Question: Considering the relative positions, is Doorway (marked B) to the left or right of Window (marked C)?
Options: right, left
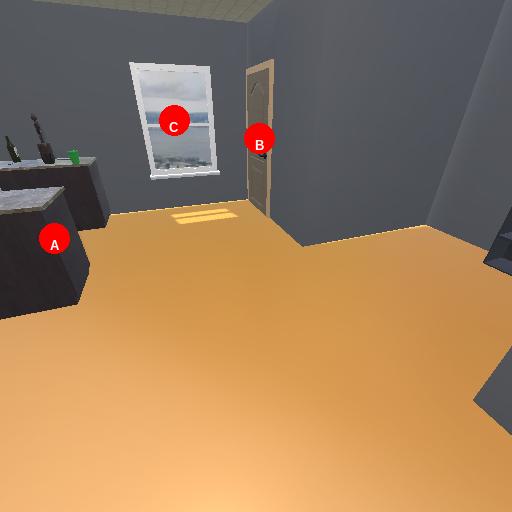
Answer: right